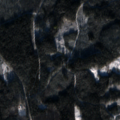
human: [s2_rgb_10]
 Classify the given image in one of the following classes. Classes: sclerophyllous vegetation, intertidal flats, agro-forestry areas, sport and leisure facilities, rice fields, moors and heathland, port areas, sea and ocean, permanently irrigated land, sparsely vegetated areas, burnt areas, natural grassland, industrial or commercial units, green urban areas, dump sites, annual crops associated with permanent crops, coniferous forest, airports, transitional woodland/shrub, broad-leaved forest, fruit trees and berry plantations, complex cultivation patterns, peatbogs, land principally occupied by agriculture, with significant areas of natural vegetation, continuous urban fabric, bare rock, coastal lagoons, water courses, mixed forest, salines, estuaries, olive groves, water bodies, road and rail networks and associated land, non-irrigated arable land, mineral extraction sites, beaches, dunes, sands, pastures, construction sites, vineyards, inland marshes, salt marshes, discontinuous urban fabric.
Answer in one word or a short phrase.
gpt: broad-leaved forest, coniferous forest, mixed forest, transitional woodland/shrub